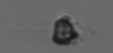
Label: Apedinella